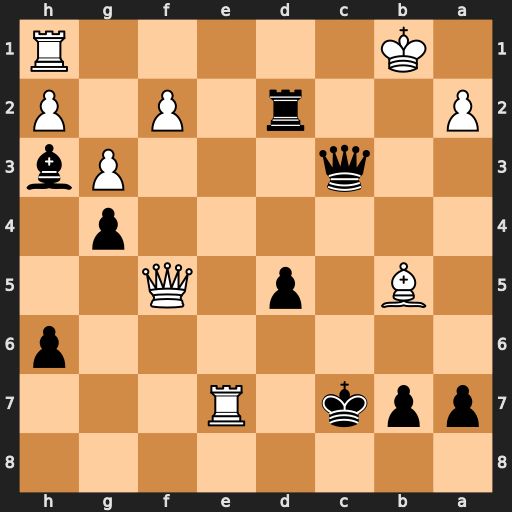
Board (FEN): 8/ppk1R3/7p/1B1p1Q2/6p1/2q3Pb/P2r1P1P/1K5R
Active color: b
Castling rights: -
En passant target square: -
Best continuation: Kb6 Rxb7+ Kxb7 Qd7+ Kb6